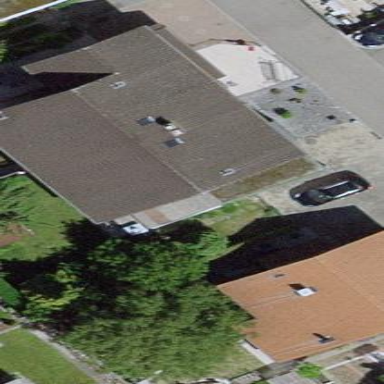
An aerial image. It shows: Semidetached house.